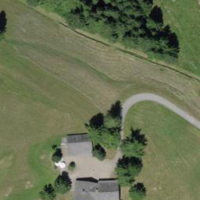
EUNIS habitat code: 24
Species observed at this site:
Gentiana verna